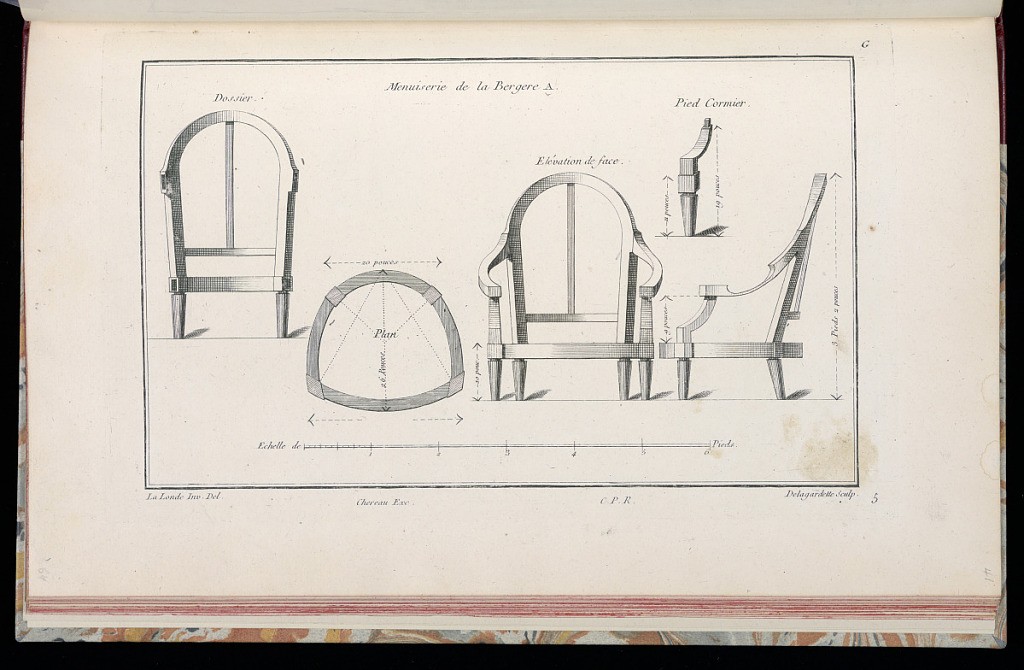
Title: Menuiserie de la Bergere A
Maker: Richard de Lalonde, French, active 1780–96
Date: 1775-1788
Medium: Etching on off-white laid paper
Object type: Print
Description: Plans and profile design for the carpentry of the armchair depicted in 1921-6-279-40. The plate is signed and numbered.